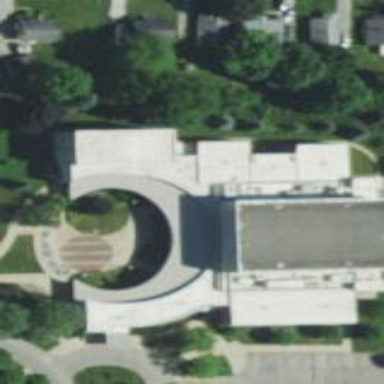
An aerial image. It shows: University building.